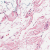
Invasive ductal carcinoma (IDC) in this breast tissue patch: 0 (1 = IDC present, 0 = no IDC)